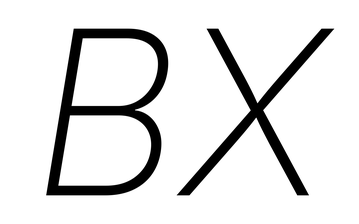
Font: Inter-Italic_ExtraLight_Italic